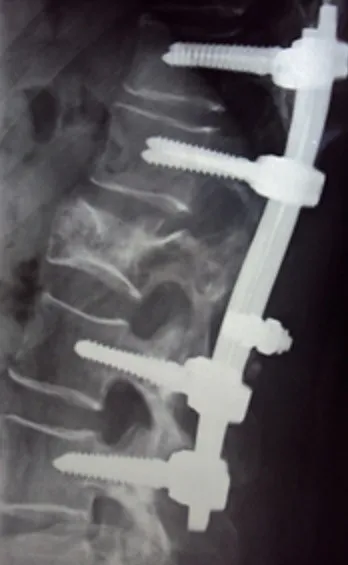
Post operative lateral view after synthesis from T12 to L4.
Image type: radiology (x_ray)